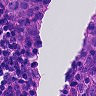
Metastatic tissue present: yes